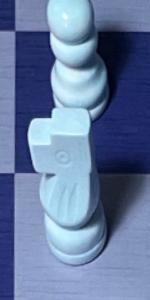
Label: Knight_White